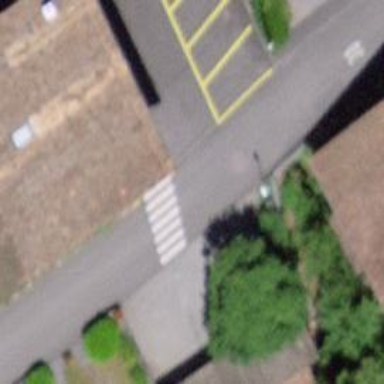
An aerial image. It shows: Zebra crossing on the road.